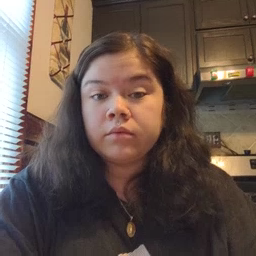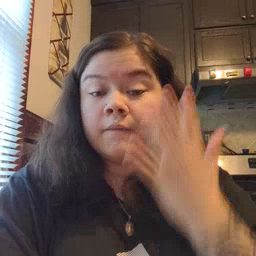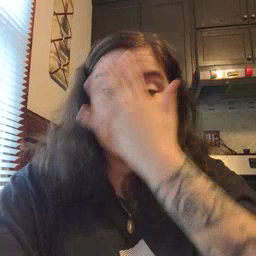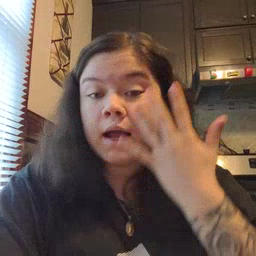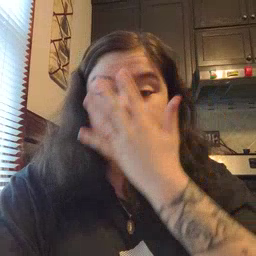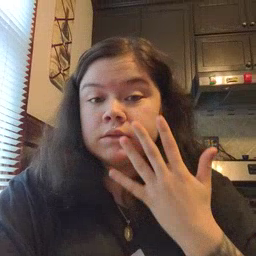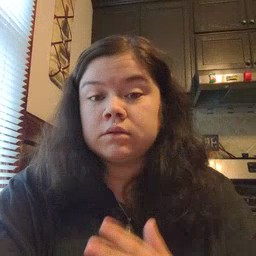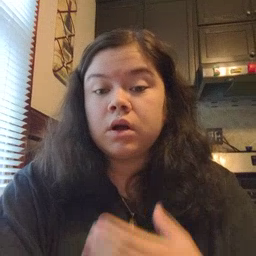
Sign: face